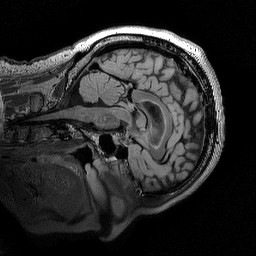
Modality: T2w
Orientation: sagittal
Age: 54
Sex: male
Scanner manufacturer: siemens
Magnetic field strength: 3 T
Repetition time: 5 s
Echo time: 0.386 s